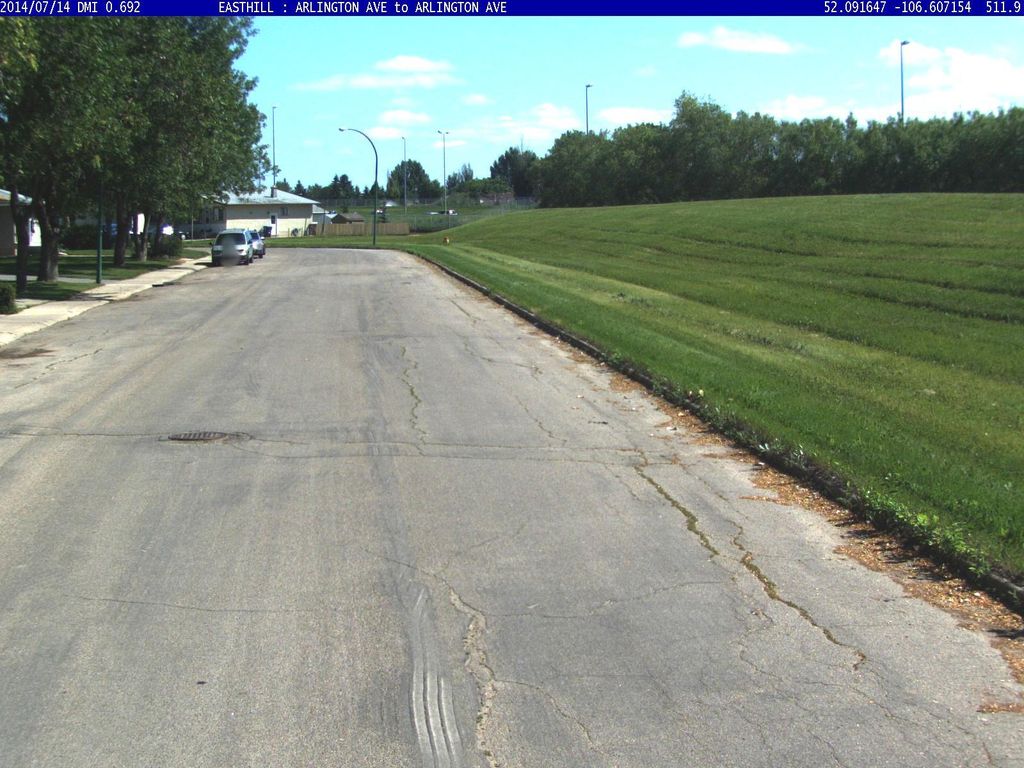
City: saskatoon